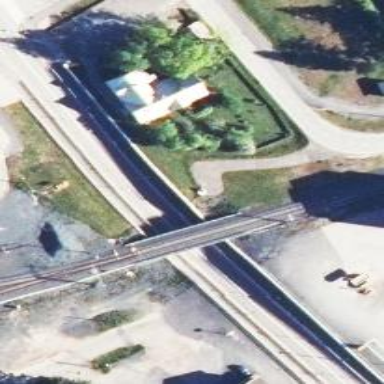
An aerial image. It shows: Bridge over railway with continuous electrified contact line.